Interaction volume radius: 5 \u00c5
Interaction volume height: 10 \u00c5
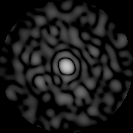
Disorder parameter: 0.8399